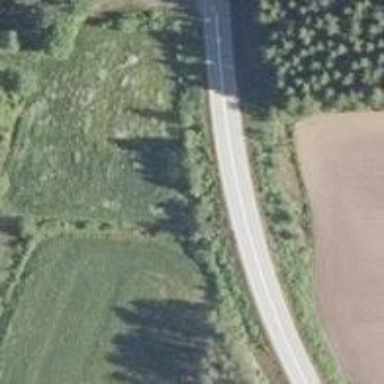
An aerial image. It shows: Secondary road with asphalt surface.